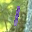
Label: 1